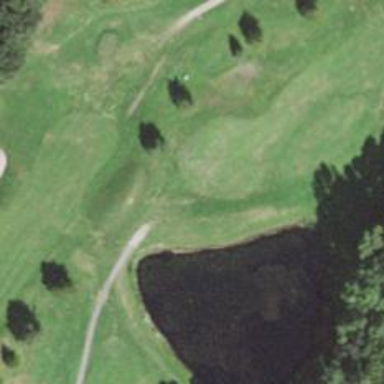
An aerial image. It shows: Golf hole.